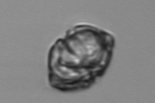
Label: Dinophyceae